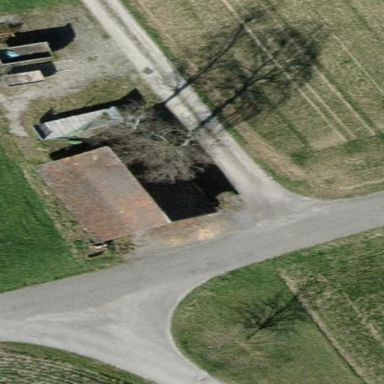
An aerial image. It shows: Shed building.